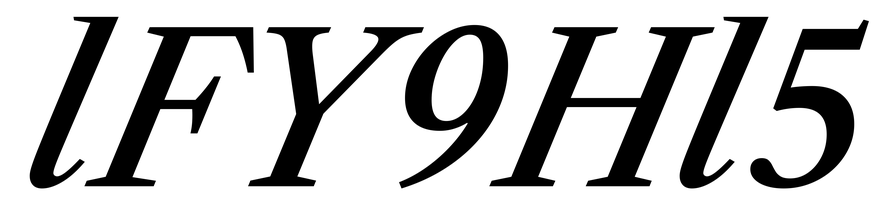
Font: LibreCaslonText-Italic_Medium_Italic